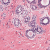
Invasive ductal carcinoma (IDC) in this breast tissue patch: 0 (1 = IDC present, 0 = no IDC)